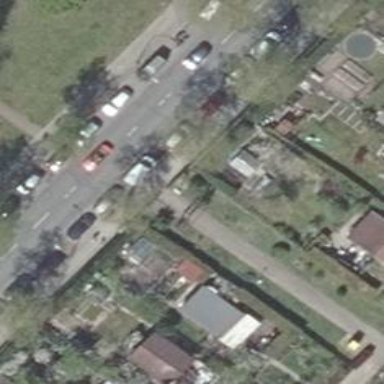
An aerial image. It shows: Living street.